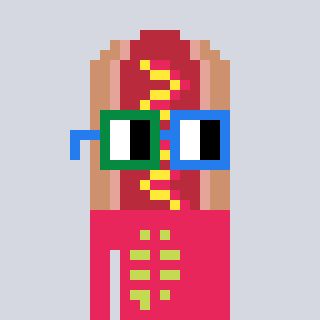
a pixel art character with square green and blue glasses, a hotdog-shaped head and a redpinkish-colored body on a cool background